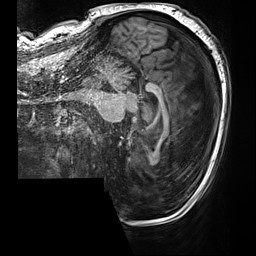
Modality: T1w
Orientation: sagittal
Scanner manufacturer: siemens
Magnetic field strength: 3 T
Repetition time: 2.5 s
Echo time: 0.00299 s